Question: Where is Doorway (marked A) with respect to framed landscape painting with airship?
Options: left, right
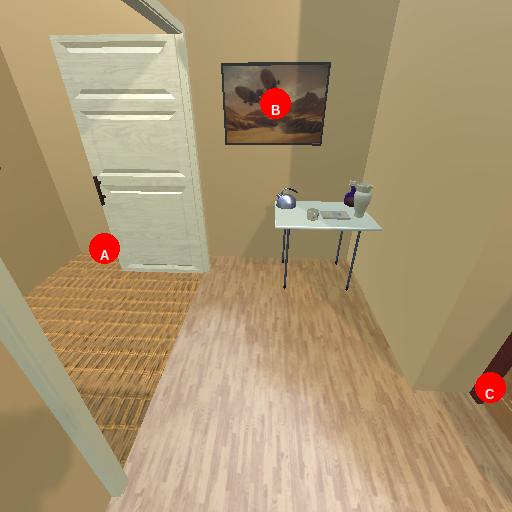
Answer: left